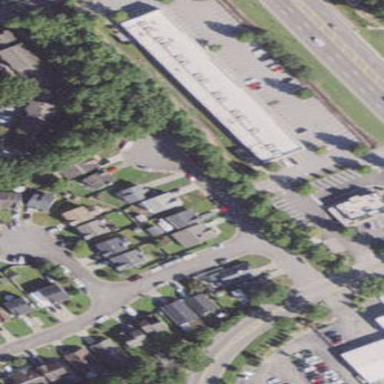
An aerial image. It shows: Parking area with surface.